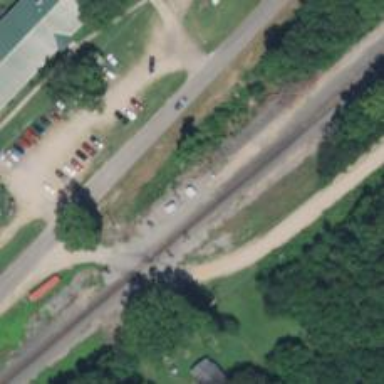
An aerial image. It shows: Railway spur junction.